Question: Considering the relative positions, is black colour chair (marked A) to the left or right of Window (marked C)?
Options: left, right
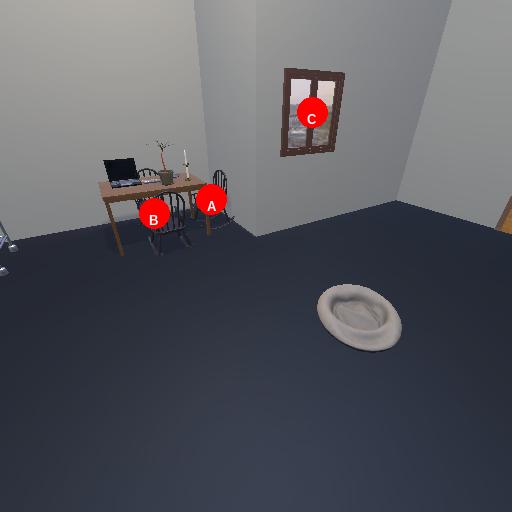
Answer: left